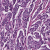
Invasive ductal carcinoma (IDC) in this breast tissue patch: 1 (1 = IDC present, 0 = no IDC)